Aerial crown-view tile of a tropical tree (Barro Colorado Island, Panama), acquired 20250414:
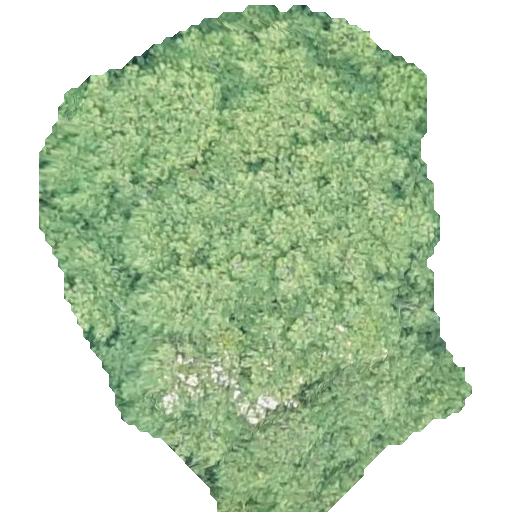
Species: Virola surinamensis
GBIF accepted scientific name: Virola surinamensis
Crown area: 236.51 m²